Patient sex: M
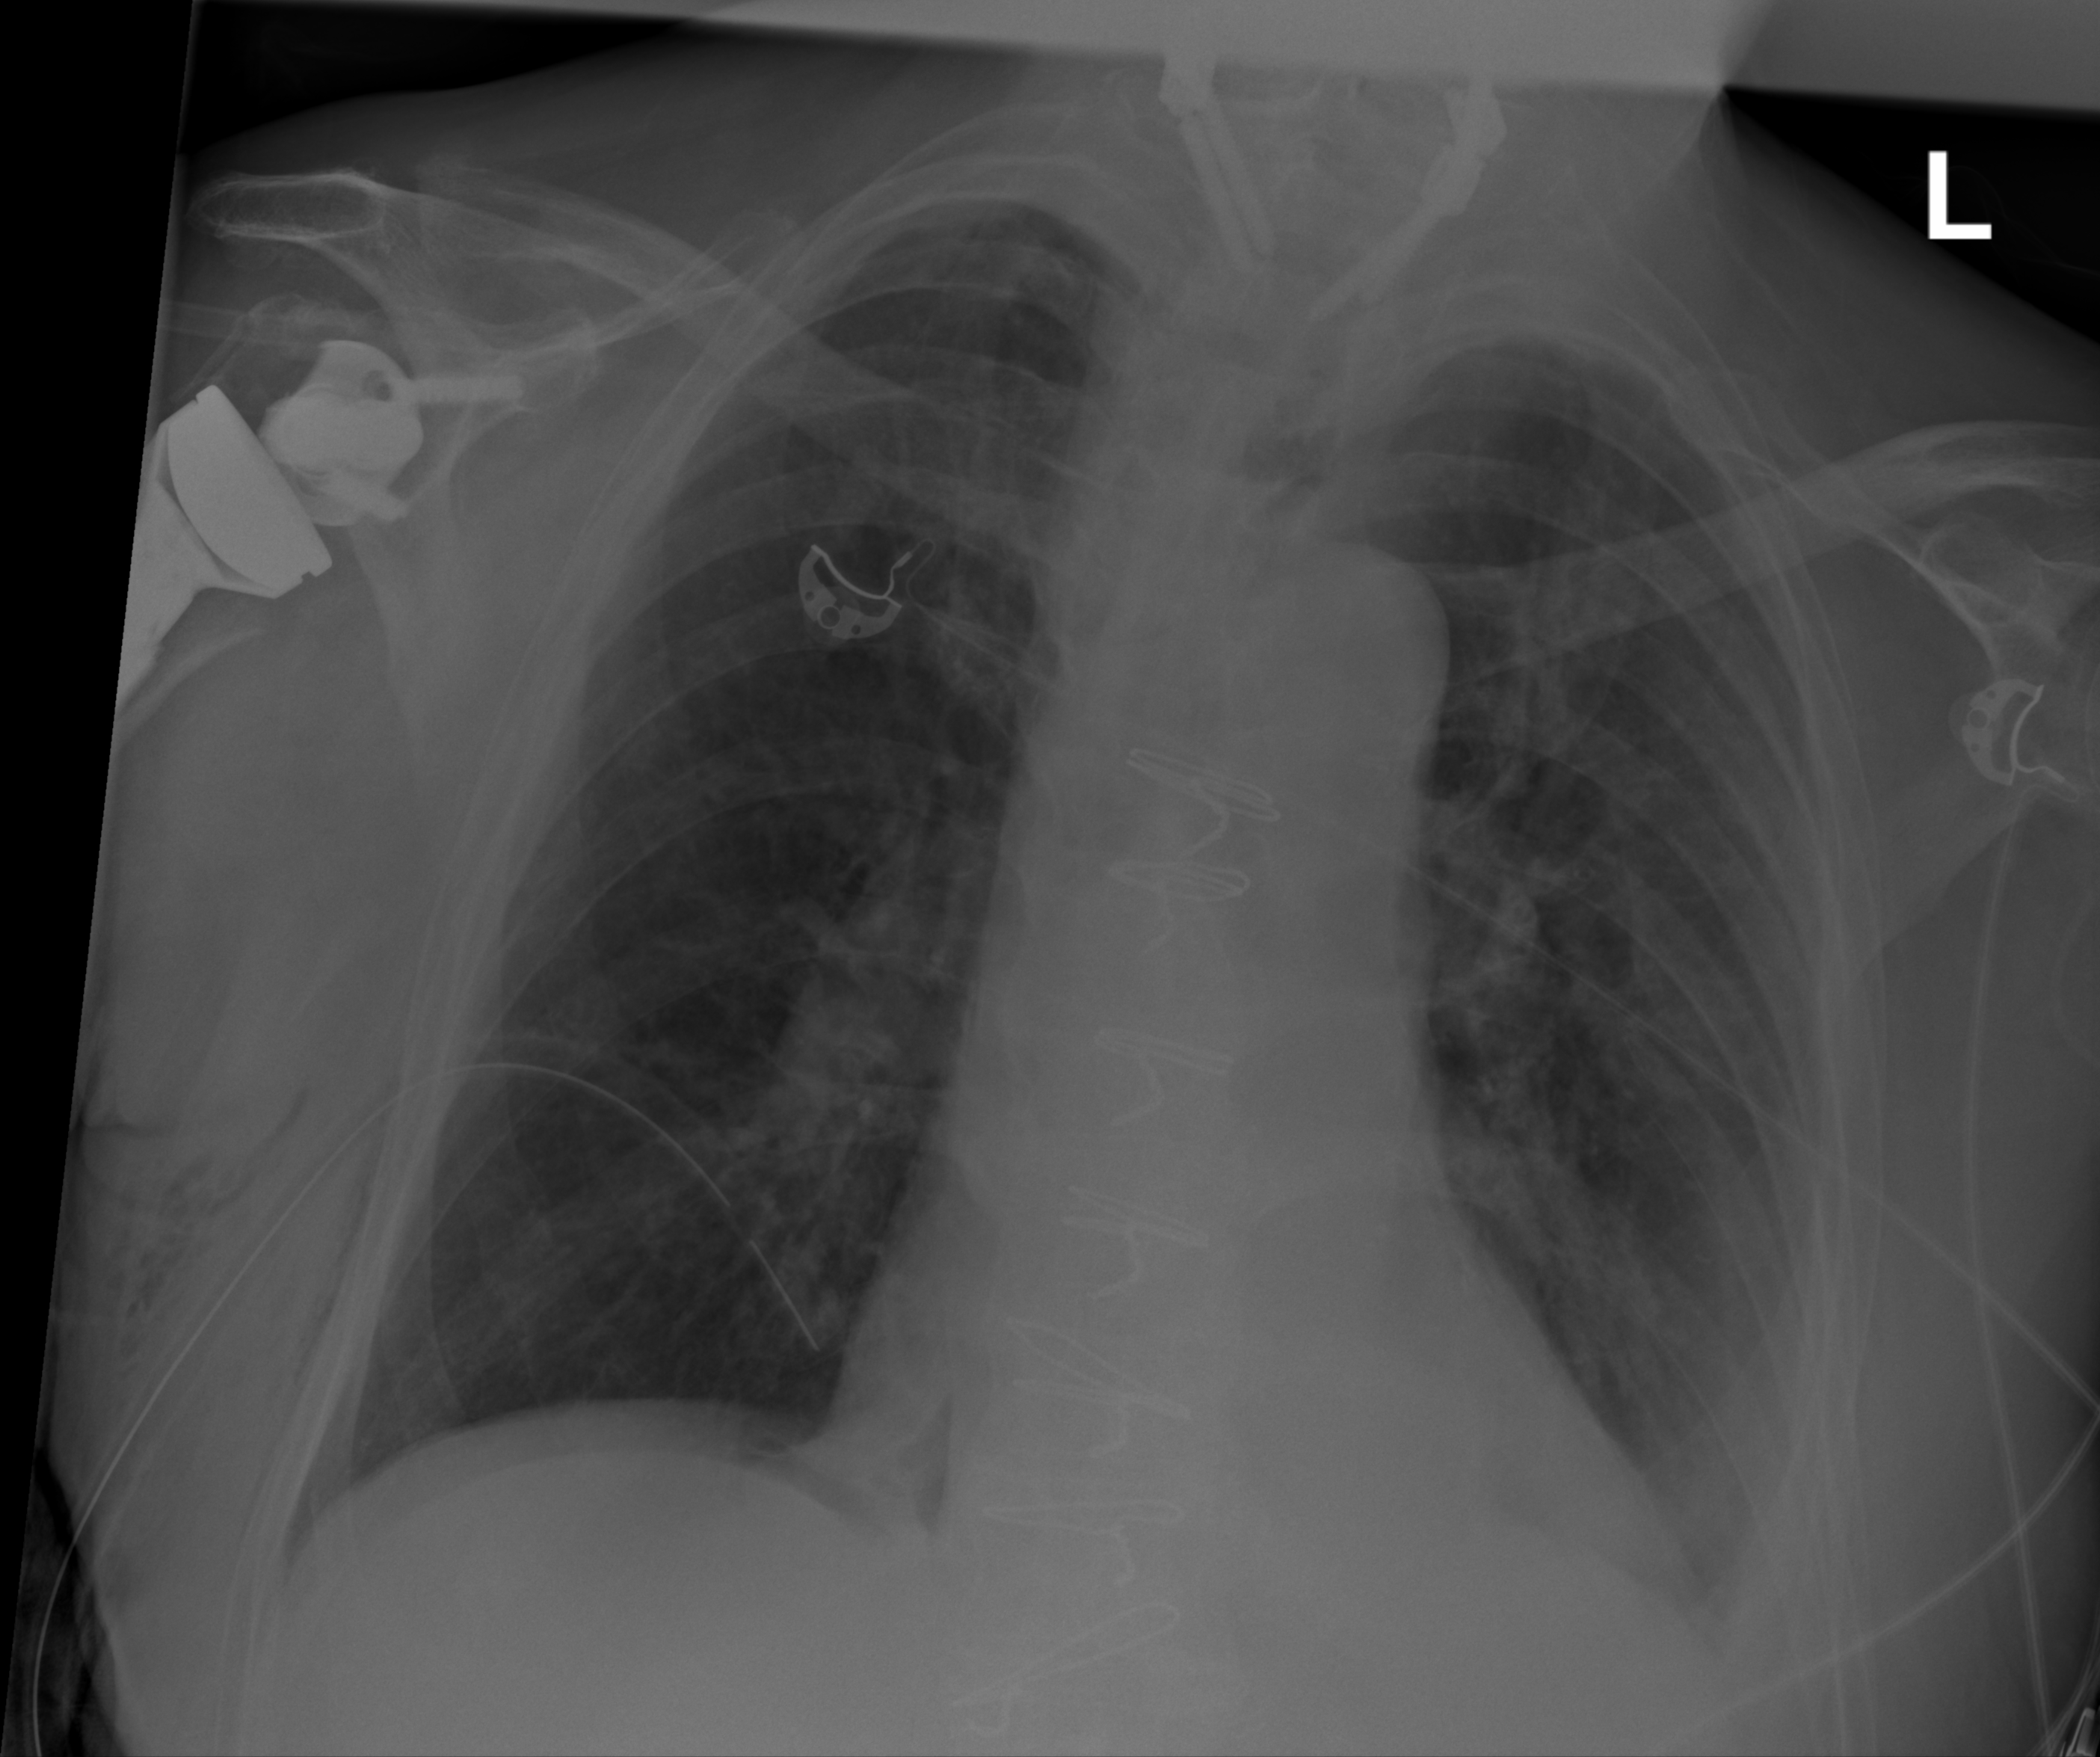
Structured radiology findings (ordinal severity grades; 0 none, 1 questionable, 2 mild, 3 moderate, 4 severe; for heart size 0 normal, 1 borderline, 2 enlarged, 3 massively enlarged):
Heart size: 1
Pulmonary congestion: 0
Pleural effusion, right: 0
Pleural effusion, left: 2
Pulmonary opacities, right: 0
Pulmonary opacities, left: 2
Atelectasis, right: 2
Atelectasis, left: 2